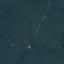
Land use / land cover class: Forest